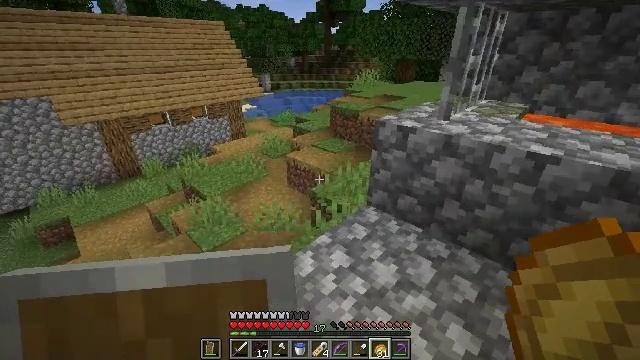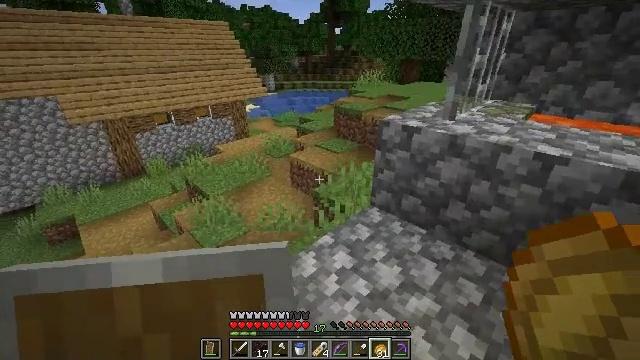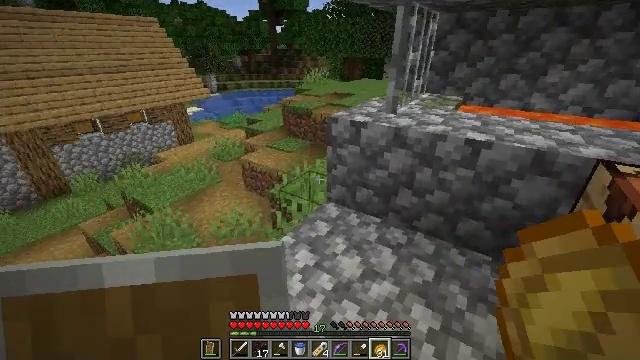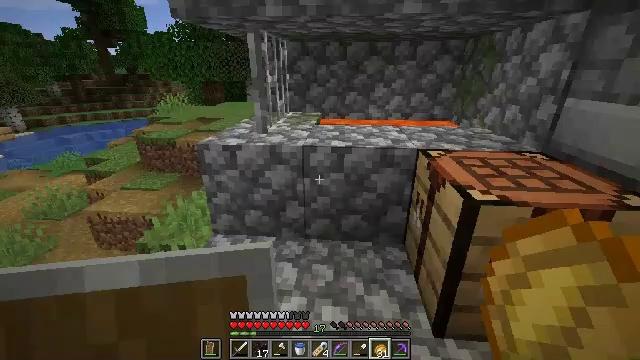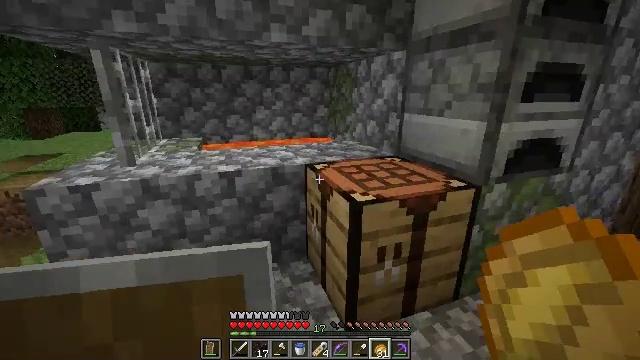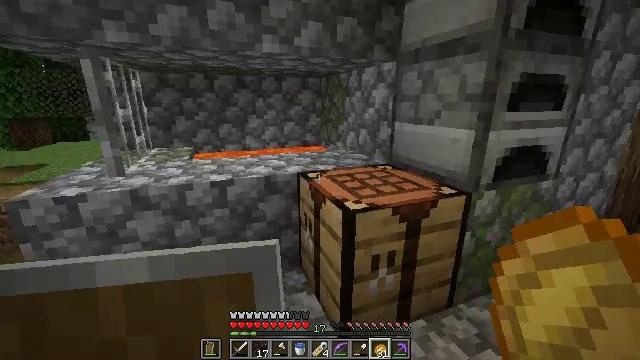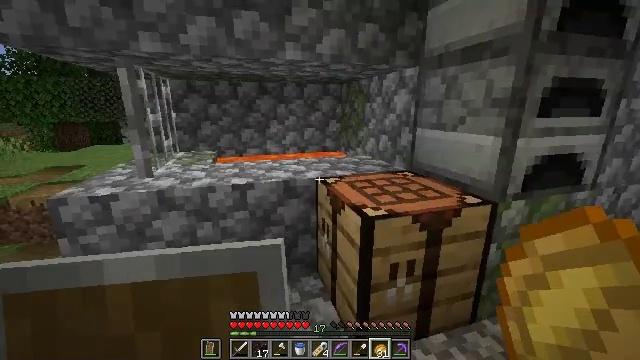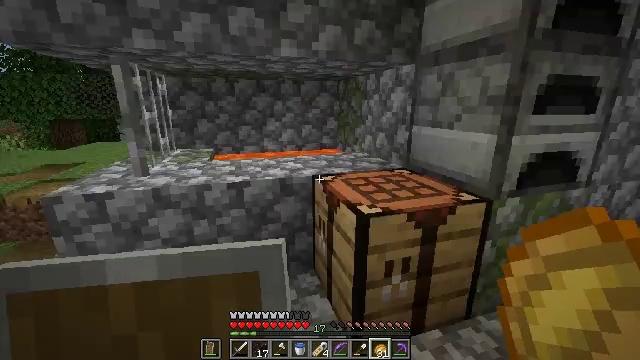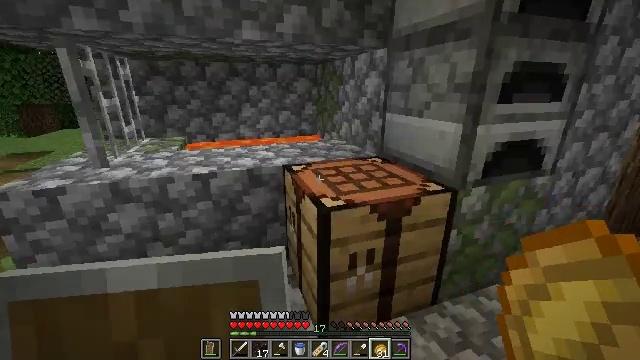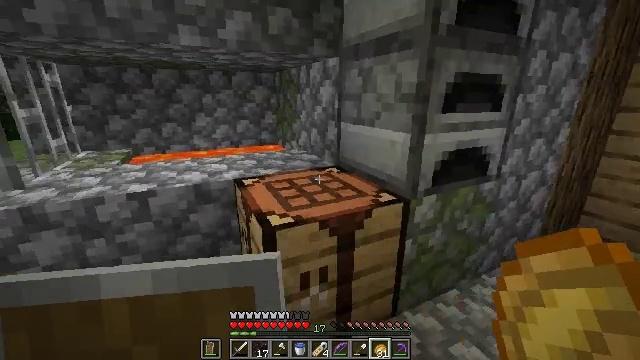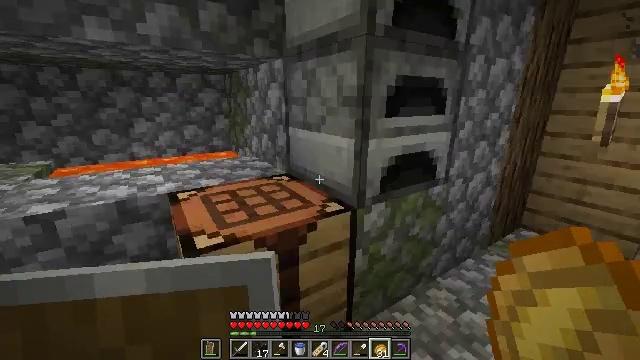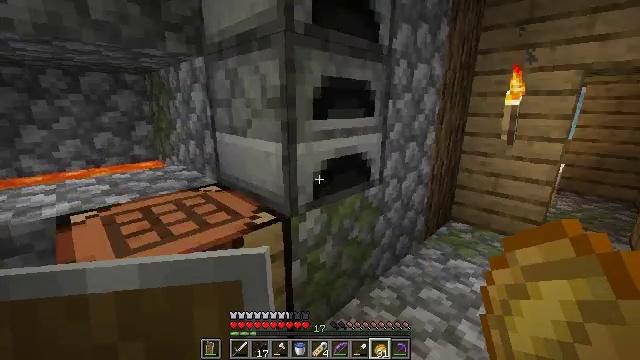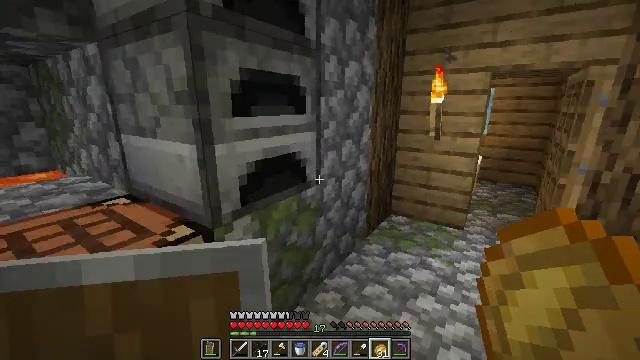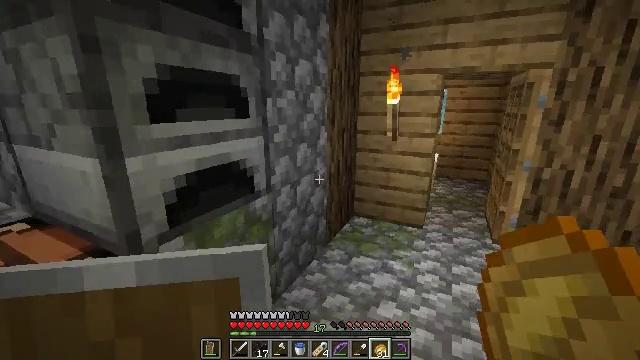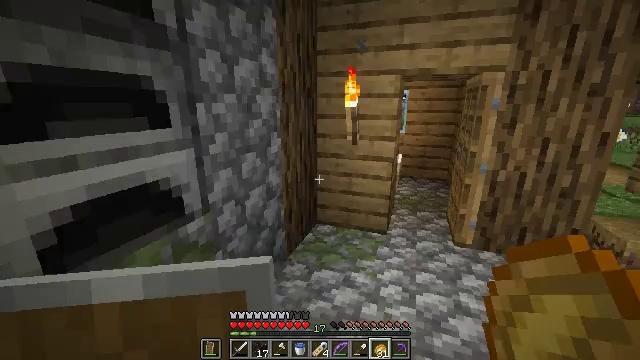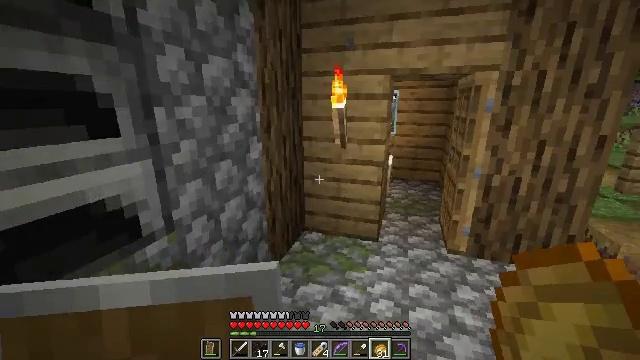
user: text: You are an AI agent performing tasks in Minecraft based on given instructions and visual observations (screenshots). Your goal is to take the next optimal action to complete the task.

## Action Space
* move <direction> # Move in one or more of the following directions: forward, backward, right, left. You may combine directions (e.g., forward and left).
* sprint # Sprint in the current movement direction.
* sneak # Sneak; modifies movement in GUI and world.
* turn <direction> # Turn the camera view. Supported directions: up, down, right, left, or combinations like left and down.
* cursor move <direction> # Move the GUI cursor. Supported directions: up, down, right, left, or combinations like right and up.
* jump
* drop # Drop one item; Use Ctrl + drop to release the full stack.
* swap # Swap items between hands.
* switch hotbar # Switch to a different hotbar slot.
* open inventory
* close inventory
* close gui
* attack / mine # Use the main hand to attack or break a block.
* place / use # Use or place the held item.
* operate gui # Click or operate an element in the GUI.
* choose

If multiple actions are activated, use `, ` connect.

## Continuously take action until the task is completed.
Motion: motion action
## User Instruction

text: Mine the chest to collect it.
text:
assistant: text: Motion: no_op
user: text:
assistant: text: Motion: turn right
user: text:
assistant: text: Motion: turn right and up
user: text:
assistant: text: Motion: turn right and up
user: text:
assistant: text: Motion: turn right and up
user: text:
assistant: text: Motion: turn left and up
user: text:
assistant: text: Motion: move right
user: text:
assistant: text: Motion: move forward and move right, turn right and down
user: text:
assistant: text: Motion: move forward and move right, turn right and up
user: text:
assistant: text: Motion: move forward and move right, turn right
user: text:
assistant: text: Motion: move forward and move right, turn right
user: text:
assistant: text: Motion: move forward and move right, turn right
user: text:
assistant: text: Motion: move forward and move right, turn right
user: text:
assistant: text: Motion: move forward and move right, turn right
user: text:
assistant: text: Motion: move forward, turn right
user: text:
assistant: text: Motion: move forward
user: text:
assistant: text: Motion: move forward, turn right
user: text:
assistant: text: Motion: move forward, turn right
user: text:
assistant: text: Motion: move forward, turn right
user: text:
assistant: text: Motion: move forward and move right, turn right
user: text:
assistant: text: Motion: move forward and move right, turn right
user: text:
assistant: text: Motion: move forward and move right
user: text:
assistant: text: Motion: move forward and move right
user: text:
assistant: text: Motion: move forward
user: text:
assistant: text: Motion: move forward
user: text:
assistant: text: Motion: move forward
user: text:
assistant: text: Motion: move forward
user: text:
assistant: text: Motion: move forward and move right
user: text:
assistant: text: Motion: move forward and move right
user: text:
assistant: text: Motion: move forward, turn left